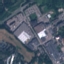
Land use / land cover: Industrial